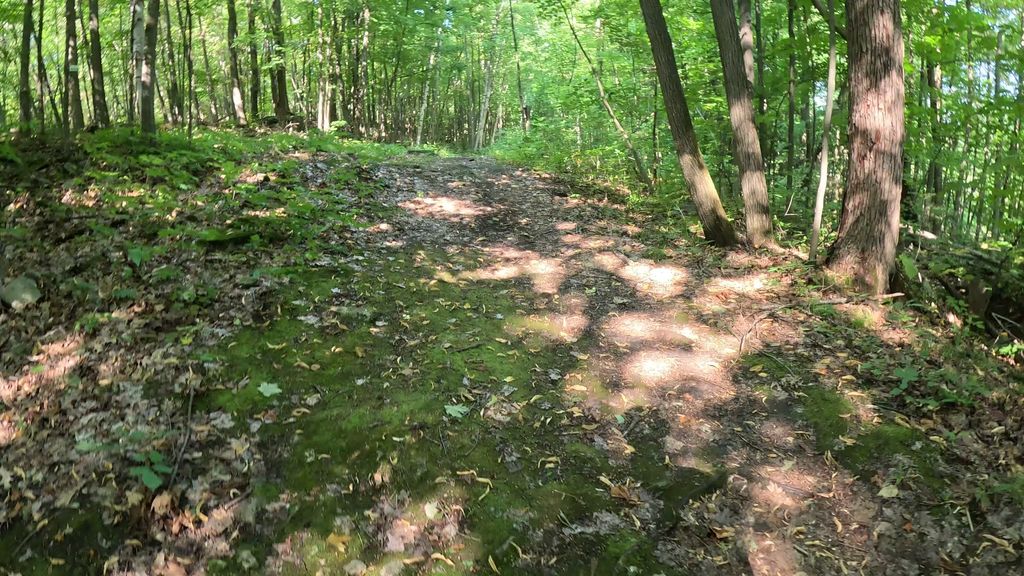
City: ottawa-gatineau